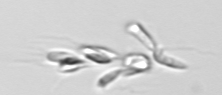
Label: Dinobryon